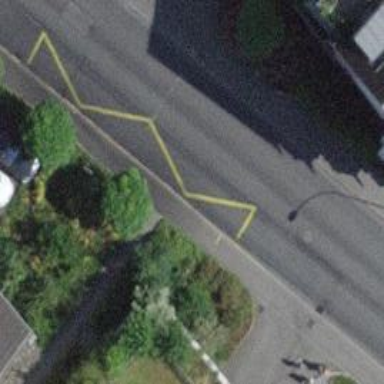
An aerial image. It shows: Trolleybus stop position for public transport.